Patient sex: M
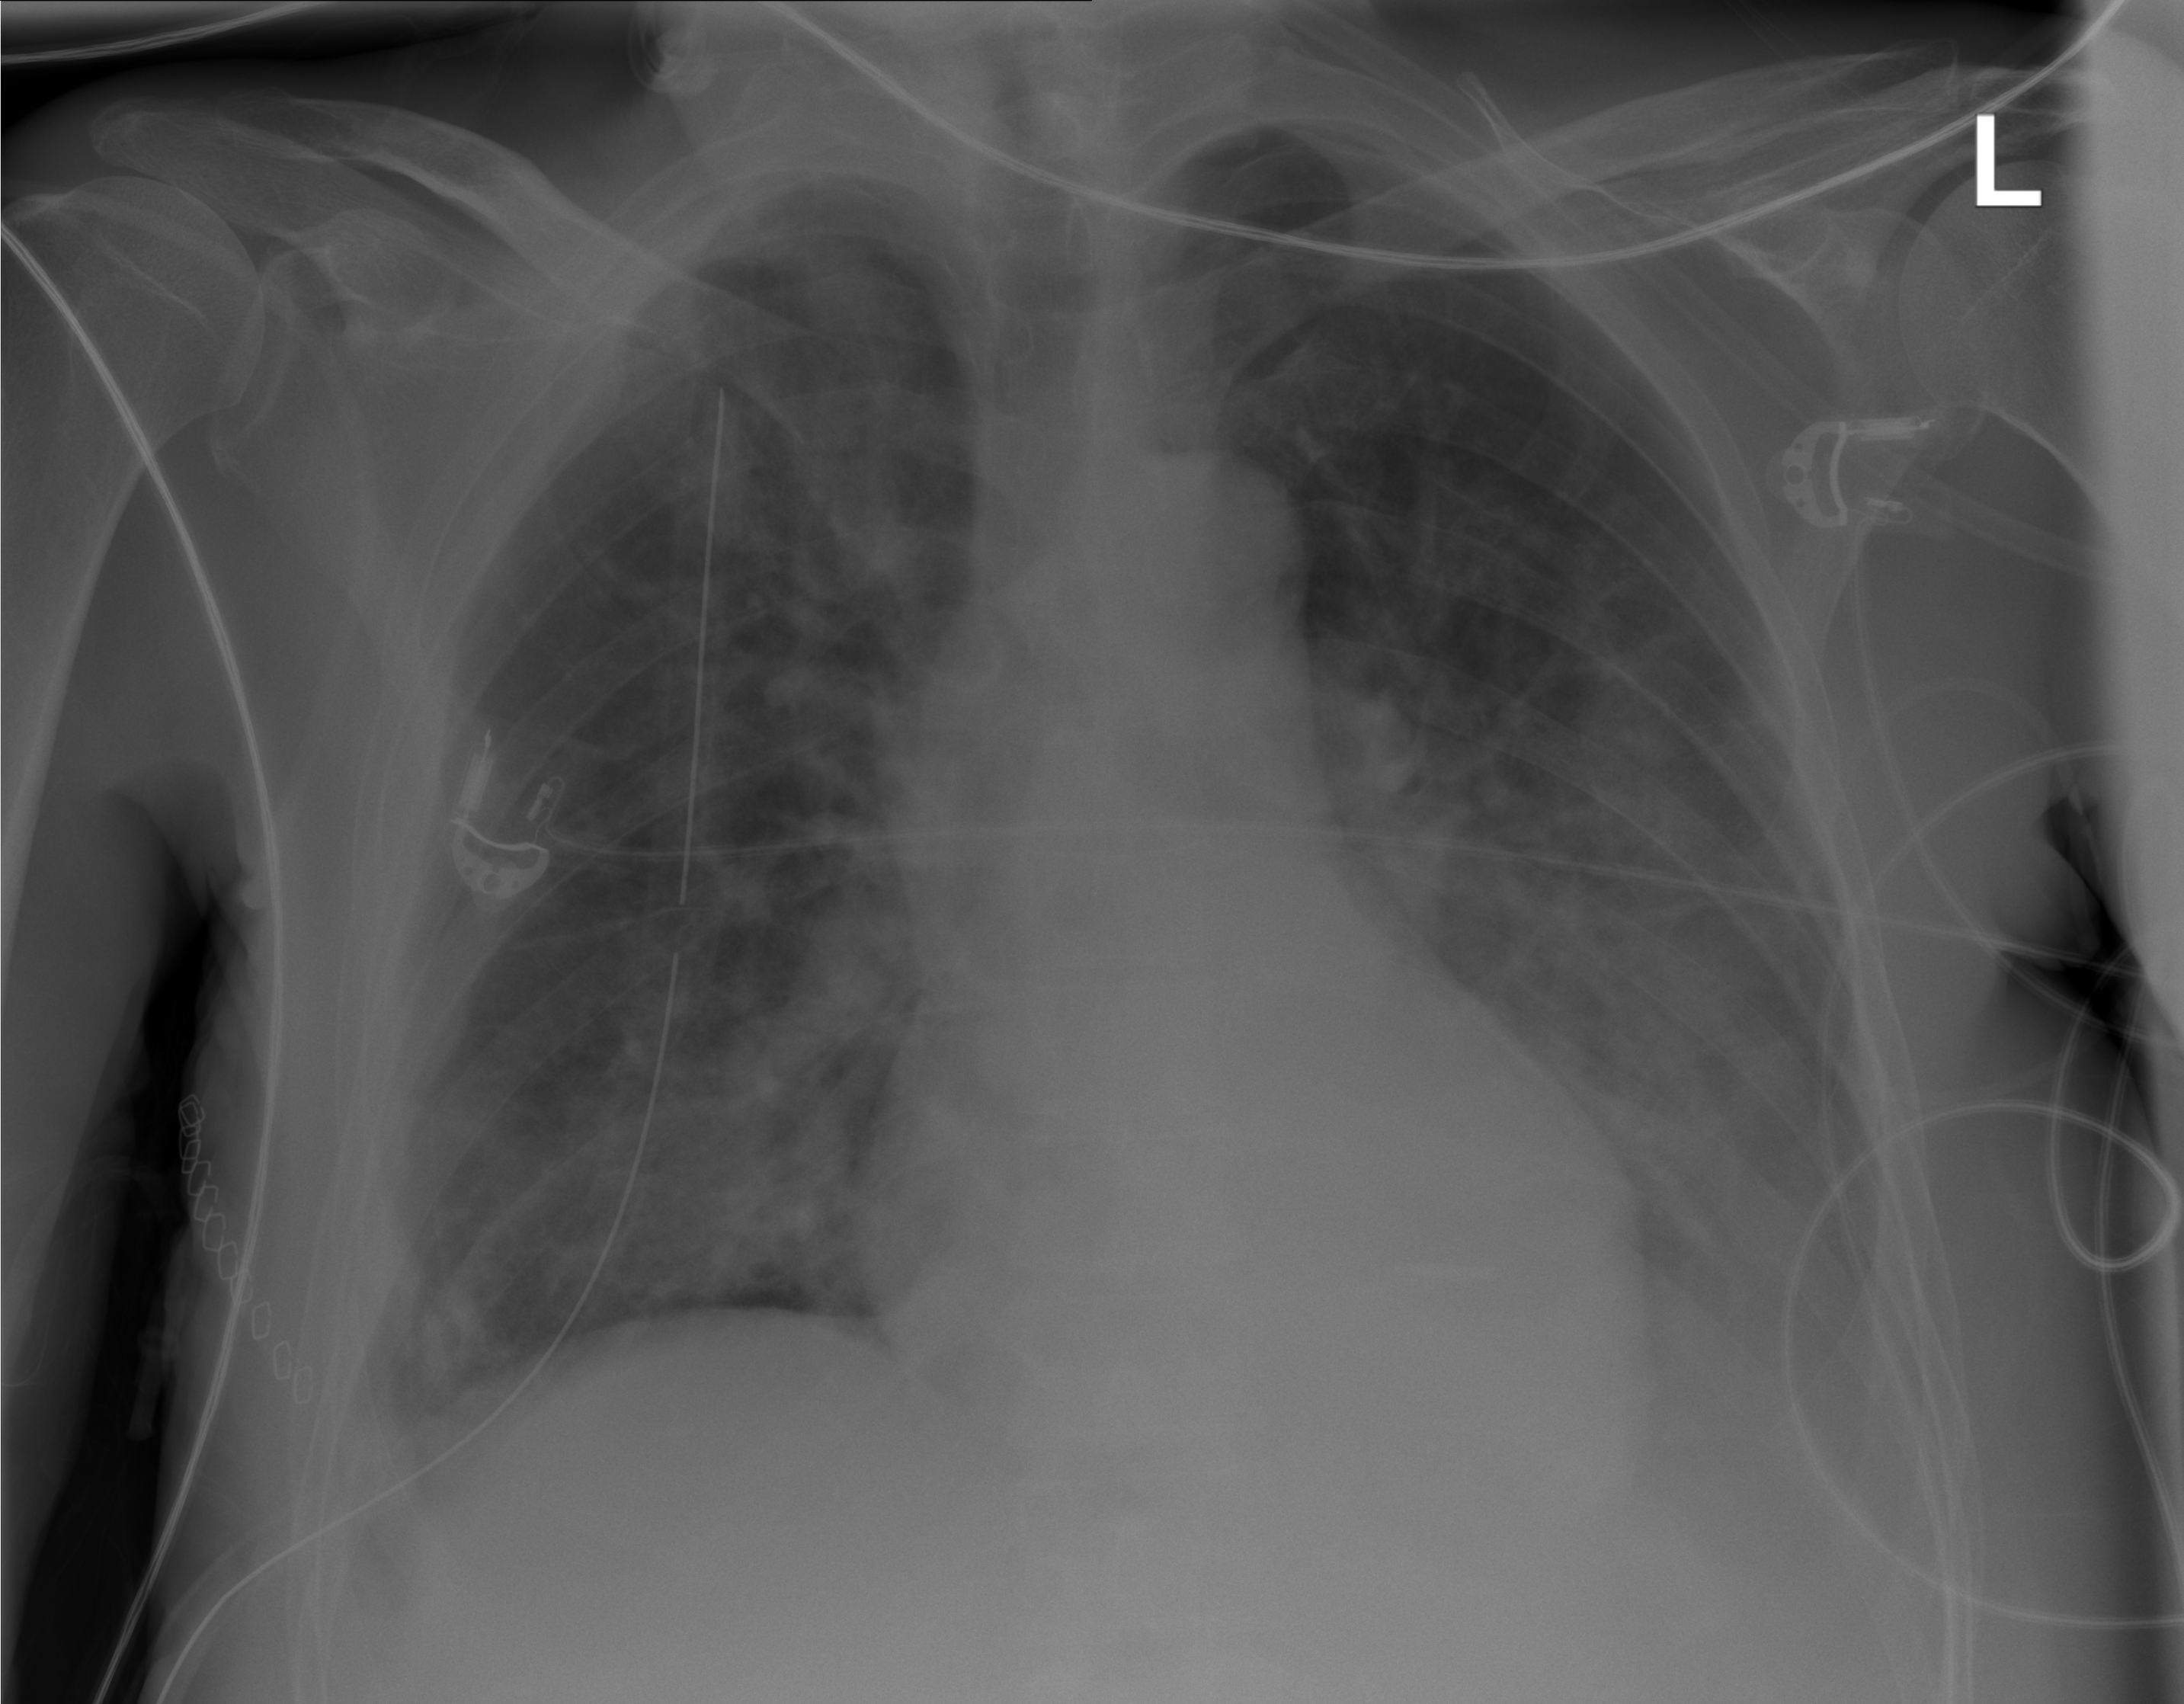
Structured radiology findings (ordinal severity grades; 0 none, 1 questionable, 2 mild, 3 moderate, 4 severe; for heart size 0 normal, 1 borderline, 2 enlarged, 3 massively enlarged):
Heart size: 0
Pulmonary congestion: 2
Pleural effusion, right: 2
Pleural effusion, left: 3
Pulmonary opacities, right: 2
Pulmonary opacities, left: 2
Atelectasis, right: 2
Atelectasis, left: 2